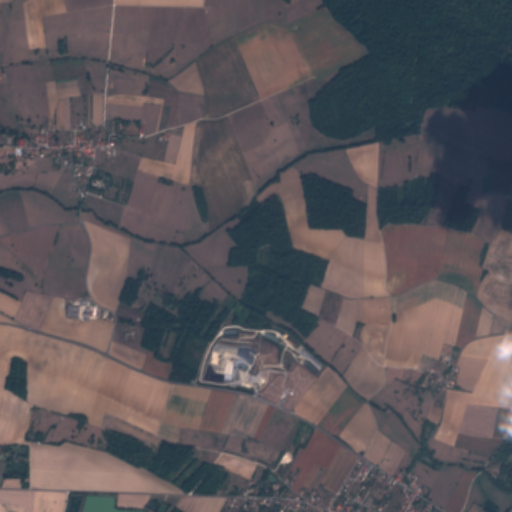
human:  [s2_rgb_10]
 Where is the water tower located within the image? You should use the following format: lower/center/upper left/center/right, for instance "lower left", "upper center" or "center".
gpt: The water tower is located in the lower right of the image.
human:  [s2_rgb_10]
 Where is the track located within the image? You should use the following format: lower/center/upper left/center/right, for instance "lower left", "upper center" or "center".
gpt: There is no track in the image.